Aerial crown-view tile of a tropical tree (Barro Colorado Island, Panama), acquired 20250317:
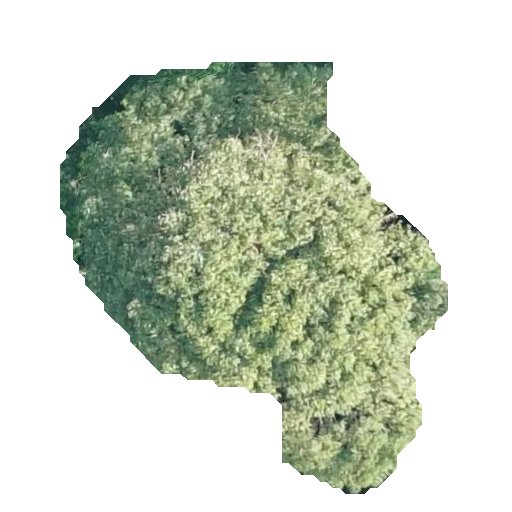
Species: Handroanthus guayacan
GBIF accepted scientific name: Handroanthus guayacan
Crown area: 156.208 m²